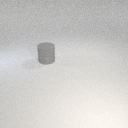
large gray rubber cylinder